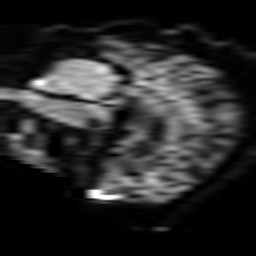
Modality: TRACE
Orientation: sagittal
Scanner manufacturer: philips
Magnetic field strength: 3 T
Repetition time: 2.946 s
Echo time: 0.076 s